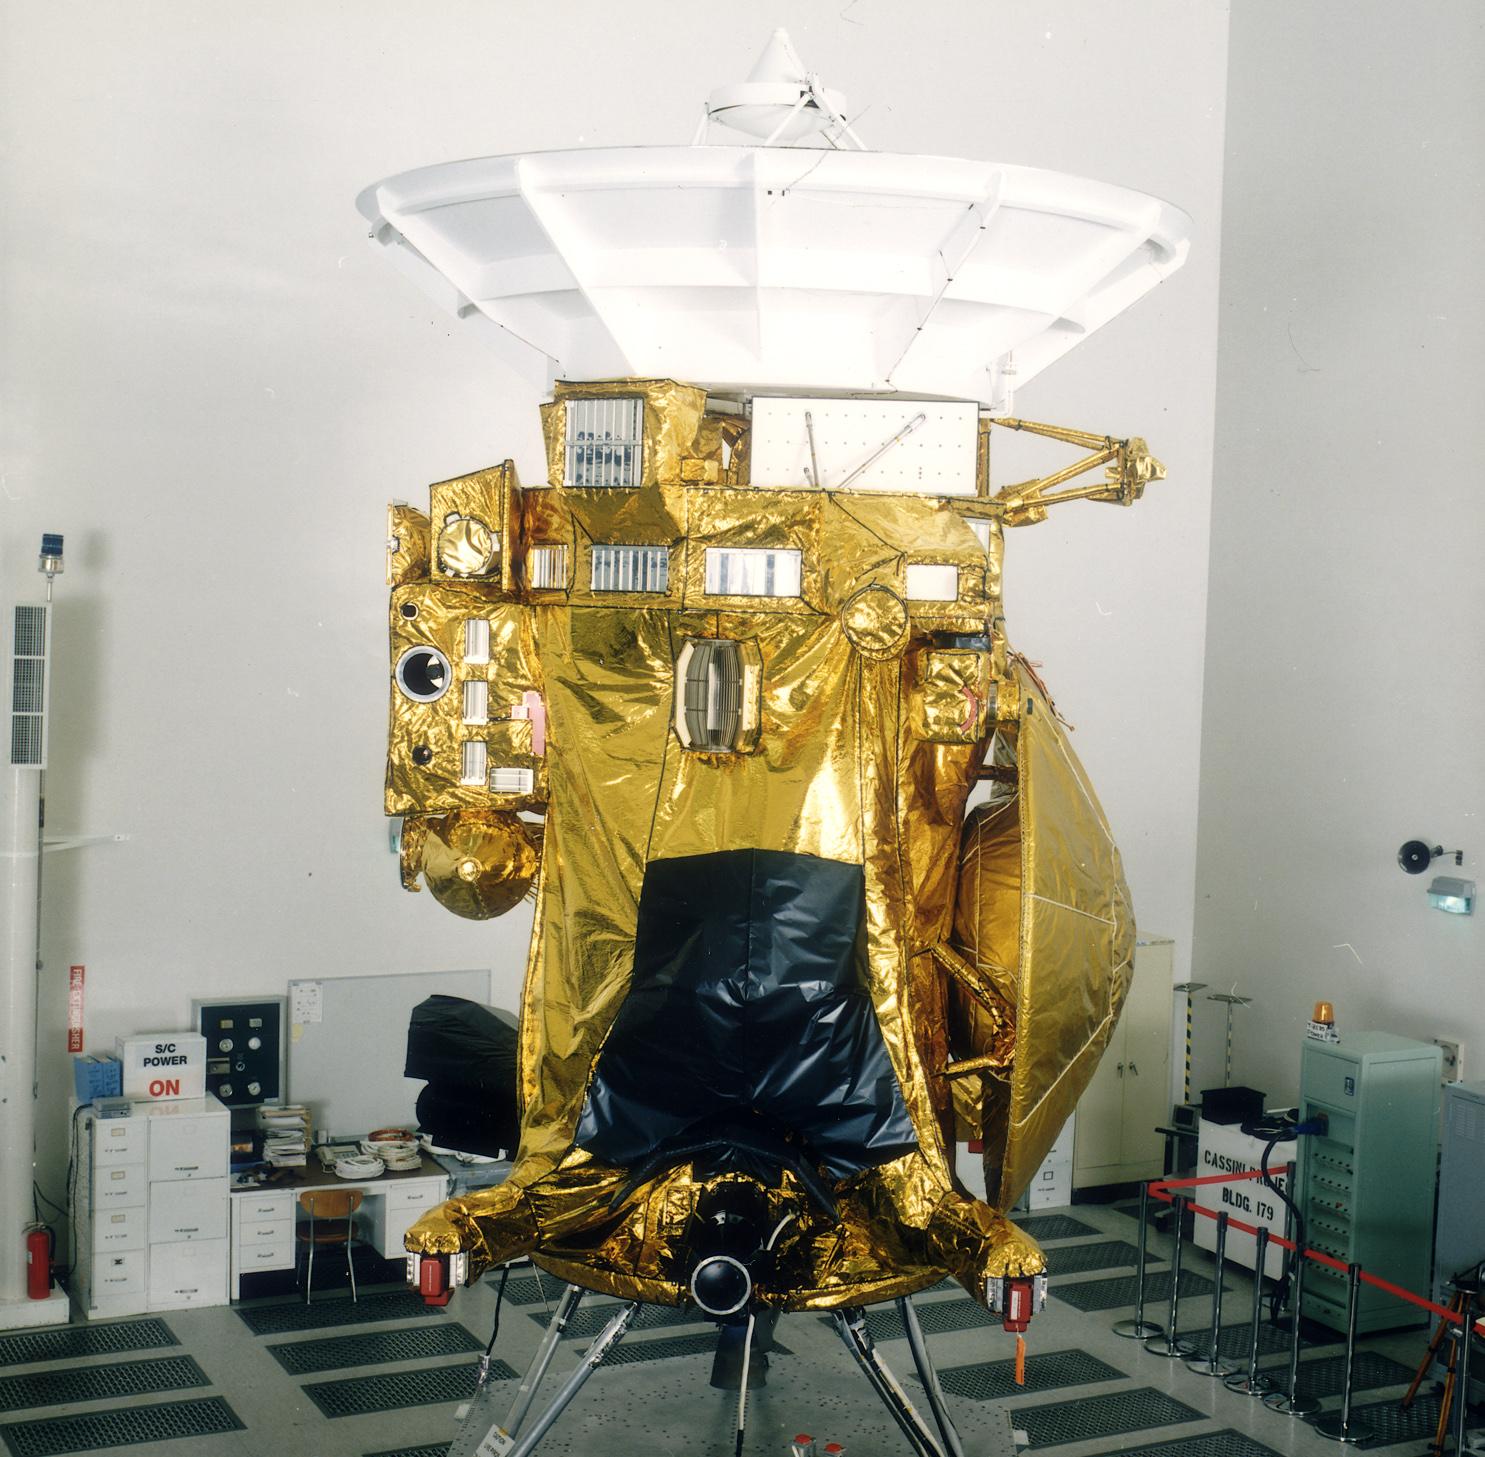
Cassini Spacecraft in a JPL Assembly Room Saturn, Cassini-Huygens